Question: I have a PNG image of a graph on an HTML page.
I'm hoping to include a set of superimposed x and y guide-lines that appear on mouse over, whose vertex follows the mouse pointer, in order to help users read values on the x and y axes.
For example, they use such an effect on WolframAlpha (doesn't work in IE<8 though):
<URL>
Does anyone have any ideas on how to accomplish this, javascript or otherwise? I believe WolframAlpha is somehow using the HTML5 canvas if that helps (see screenshot below).

Although if there's a way to avoid using canvas in order to support IE8, that would be excellent. The gridlines could certainly also extend off the image boundary and across the whole page, if that would make it easier.
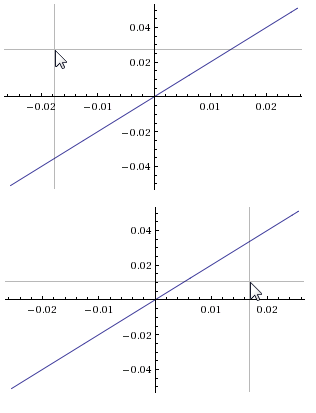
Answer: Here is a simple implementation
CSS
'''
#imageholder div{ background-color:black;position:absolute; }
#imageholder{;position:relative;display:inline-block;overflow:hidden; }
#horizontal{width:100%;height:1px;}
#vertical{width:1px;height:100%;}
'''
JS(use of jquery)
'''
$('#imageholder img').on('mousemove', null, [$('#horizontal'), $('#vertical')],function(e){
e.data[1].css('left', e.offsetX==undefined?e.originalEvent.layerX:e.offsetX);
e.data[0].css('top', e.offsetY==undefined?e.originalEvent.layerY:e.offsetY);
});
$('#imageholder').on('mouseenter', null, [$('#horizontal'), $('#vertical')], function(e){
e.data[0].show();
e.data[1].show();
}).on('mouseleave', null, [$('#horizontal'), $('#vertical')], function(e){
e.data[0].hide();
e.data[1].hide();
});
'''
HTML
'''
<div id="imageholder">
<div id="horizontal"></div>
<div id="vertical"></div>
<img src="http://placehold.it/320x280">
</div>
'''
<URL>
Also with lines that goes across the page <URL>